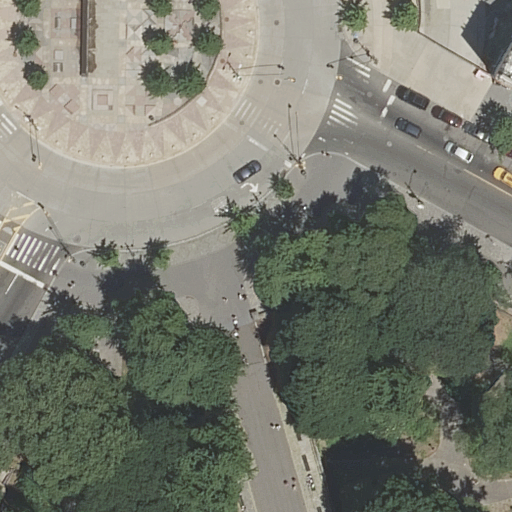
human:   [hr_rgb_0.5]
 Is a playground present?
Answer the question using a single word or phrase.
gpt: yes

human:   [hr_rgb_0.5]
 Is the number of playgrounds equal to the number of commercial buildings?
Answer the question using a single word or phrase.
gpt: no

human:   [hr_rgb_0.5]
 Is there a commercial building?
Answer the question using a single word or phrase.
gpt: no

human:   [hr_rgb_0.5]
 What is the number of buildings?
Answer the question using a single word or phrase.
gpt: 1

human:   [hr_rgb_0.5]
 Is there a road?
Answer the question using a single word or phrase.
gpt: yes

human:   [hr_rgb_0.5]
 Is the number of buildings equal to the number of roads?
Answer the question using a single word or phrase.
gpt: no

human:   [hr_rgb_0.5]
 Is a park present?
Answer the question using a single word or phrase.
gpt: yes

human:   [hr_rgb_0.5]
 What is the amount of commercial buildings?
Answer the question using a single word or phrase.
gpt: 0

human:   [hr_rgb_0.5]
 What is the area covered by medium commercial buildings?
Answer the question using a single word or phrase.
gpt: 0m2

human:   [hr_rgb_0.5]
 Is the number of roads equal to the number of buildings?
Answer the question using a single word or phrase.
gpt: no

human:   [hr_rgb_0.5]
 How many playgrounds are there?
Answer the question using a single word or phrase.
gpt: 1

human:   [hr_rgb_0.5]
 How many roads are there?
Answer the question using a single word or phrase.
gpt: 13

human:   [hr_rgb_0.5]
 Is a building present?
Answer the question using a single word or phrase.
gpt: yes

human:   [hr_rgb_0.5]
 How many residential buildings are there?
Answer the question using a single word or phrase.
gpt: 1

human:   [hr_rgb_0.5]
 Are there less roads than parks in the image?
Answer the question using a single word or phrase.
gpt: no

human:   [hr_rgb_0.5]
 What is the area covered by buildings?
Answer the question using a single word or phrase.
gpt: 351m2

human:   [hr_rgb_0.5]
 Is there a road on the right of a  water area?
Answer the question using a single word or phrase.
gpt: no

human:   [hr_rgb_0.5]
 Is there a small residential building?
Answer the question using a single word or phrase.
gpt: no

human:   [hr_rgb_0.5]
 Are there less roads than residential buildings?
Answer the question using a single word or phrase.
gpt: no

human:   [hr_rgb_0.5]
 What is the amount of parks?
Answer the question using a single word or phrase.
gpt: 2

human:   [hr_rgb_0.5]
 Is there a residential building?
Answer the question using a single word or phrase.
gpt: yes

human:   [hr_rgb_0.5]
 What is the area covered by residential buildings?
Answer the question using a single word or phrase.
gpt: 351m2

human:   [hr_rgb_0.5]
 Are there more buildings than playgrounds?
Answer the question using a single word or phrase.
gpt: no

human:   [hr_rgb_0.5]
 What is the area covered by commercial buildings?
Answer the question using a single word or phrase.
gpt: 0m2

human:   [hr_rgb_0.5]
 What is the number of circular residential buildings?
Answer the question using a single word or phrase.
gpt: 0

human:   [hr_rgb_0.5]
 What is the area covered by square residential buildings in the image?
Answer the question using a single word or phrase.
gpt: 0m2

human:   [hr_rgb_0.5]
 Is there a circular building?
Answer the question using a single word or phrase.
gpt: no

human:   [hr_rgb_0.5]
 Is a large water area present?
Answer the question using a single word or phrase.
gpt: no

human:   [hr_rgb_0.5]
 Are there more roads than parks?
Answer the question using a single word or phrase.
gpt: yes

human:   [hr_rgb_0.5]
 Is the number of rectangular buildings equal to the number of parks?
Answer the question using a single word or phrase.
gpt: no

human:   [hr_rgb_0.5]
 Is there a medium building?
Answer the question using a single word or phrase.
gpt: yes

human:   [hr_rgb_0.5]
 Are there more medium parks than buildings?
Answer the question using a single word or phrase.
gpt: no

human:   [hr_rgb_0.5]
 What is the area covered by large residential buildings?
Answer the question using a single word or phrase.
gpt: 0m2

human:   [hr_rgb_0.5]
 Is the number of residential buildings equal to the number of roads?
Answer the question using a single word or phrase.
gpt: no

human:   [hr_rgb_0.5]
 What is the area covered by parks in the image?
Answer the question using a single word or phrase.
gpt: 3668m2

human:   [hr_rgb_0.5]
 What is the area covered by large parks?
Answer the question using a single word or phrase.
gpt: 3615m2

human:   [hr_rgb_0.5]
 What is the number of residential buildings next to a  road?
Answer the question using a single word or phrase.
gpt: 1

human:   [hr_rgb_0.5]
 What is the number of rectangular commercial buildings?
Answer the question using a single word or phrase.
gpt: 0

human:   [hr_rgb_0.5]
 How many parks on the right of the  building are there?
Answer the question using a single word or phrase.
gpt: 0

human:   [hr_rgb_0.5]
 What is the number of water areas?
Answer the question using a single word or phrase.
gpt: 0

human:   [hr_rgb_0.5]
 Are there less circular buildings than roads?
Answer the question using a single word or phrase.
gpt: yes

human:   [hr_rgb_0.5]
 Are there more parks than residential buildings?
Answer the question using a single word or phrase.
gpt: yes

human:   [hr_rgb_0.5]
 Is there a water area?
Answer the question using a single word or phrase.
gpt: no

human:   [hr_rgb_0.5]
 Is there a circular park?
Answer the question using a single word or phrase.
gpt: no

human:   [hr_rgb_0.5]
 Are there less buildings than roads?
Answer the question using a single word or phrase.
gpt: yes

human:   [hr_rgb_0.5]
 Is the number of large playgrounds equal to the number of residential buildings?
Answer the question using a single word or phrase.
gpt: no

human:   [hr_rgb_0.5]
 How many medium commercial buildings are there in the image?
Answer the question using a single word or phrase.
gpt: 0

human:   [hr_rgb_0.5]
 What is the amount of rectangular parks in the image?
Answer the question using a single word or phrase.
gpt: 2

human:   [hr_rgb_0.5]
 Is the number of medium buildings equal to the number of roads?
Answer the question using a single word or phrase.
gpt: no

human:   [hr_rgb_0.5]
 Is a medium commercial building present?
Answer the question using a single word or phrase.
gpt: no

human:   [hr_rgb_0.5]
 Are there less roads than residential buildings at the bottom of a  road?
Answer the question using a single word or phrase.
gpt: no

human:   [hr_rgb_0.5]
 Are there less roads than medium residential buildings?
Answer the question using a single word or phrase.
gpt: no

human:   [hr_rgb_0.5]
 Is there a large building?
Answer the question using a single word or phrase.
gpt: no

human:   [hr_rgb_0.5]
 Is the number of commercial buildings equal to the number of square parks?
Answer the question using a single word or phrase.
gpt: yes

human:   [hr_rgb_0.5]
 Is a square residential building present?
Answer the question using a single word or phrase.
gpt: no

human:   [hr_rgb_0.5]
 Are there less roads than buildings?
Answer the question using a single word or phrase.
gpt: no

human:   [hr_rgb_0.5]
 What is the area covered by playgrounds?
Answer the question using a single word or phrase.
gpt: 54m2

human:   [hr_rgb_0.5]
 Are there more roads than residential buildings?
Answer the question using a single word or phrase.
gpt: yes

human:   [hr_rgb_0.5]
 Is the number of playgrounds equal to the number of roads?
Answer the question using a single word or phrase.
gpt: no

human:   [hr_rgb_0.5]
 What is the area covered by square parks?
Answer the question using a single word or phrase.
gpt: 0m2

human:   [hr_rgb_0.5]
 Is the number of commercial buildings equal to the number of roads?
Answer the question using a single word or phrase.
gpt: no

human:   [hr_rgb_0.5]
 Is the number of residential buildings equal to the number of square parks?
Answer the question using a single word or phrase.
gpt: no

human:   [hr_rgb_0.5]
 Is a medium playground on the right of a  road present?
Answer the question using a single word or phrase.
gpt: no

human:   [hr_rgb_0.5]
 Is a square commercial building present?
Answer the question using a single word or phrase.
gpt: no